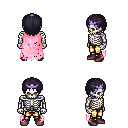
a pixel art fantasy rpg character, male body template, skeleton, pink tattered cape, gold greaves, raven plain hairstyle, purple tiara, maroon shoes, four views (front, back, left, right), 2x2 character sprite sheet, small pixel art, hard edges, no anti-aliasing